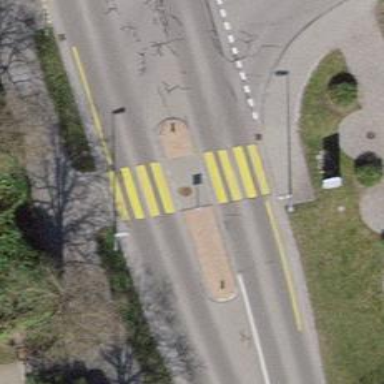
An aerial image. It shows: Footway with asphalt surface and crossing.